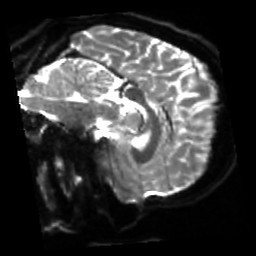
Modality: sbref
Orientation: sagittal
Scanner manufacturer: siemens
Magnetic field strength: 3 T
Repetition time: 4 s
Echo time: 0.0594 s